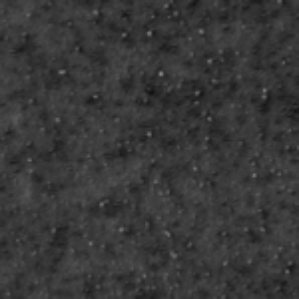
Label: frost